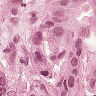
Metastatic tissue present: yes